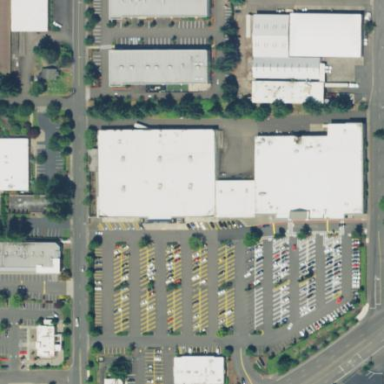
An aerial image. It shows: Retail area.